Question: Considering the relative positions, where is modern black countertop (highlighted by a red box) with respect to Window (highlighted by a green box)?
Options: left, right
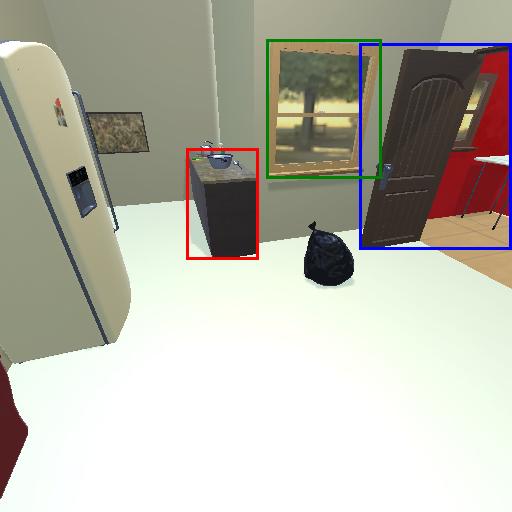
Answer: left